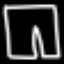
Label: pants